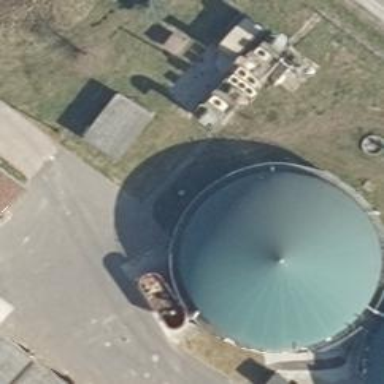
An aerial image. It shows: Storage tank with man-made structure.